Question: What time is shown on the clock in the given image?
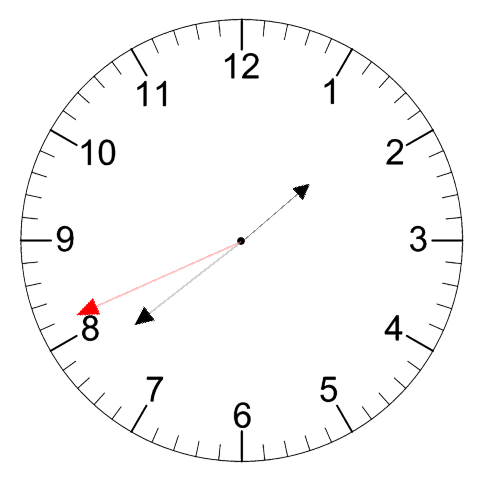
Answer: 01:38:41